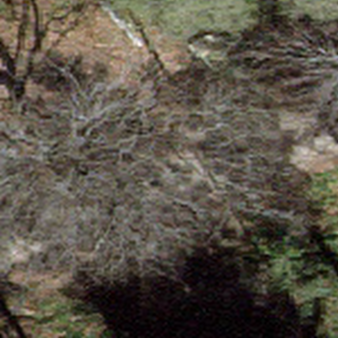
Label: other